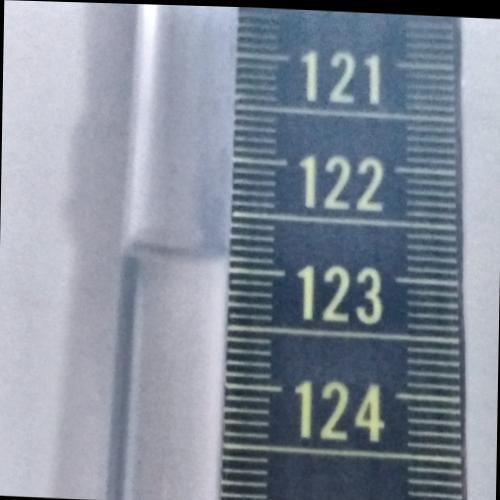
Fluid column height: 122.9 cm